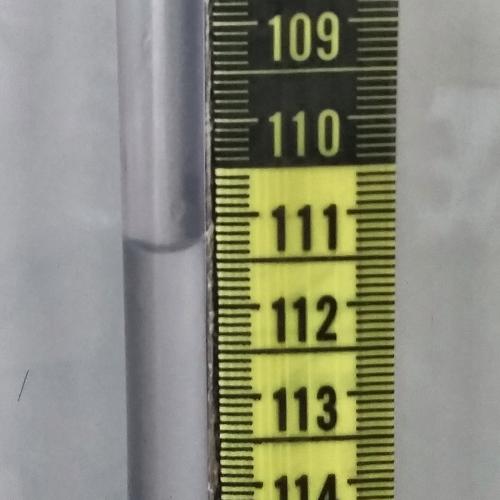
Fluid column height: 111.3 cm